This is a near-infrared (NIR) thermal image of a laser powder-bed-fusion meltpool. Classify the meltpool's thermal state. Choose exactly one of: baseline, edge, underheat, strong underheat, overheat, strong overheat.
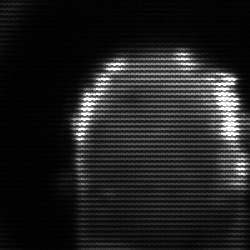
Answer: baseline